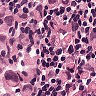
Metastatic tissue present: yes